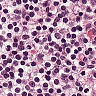
Metastatic tissue present: no